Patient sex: M
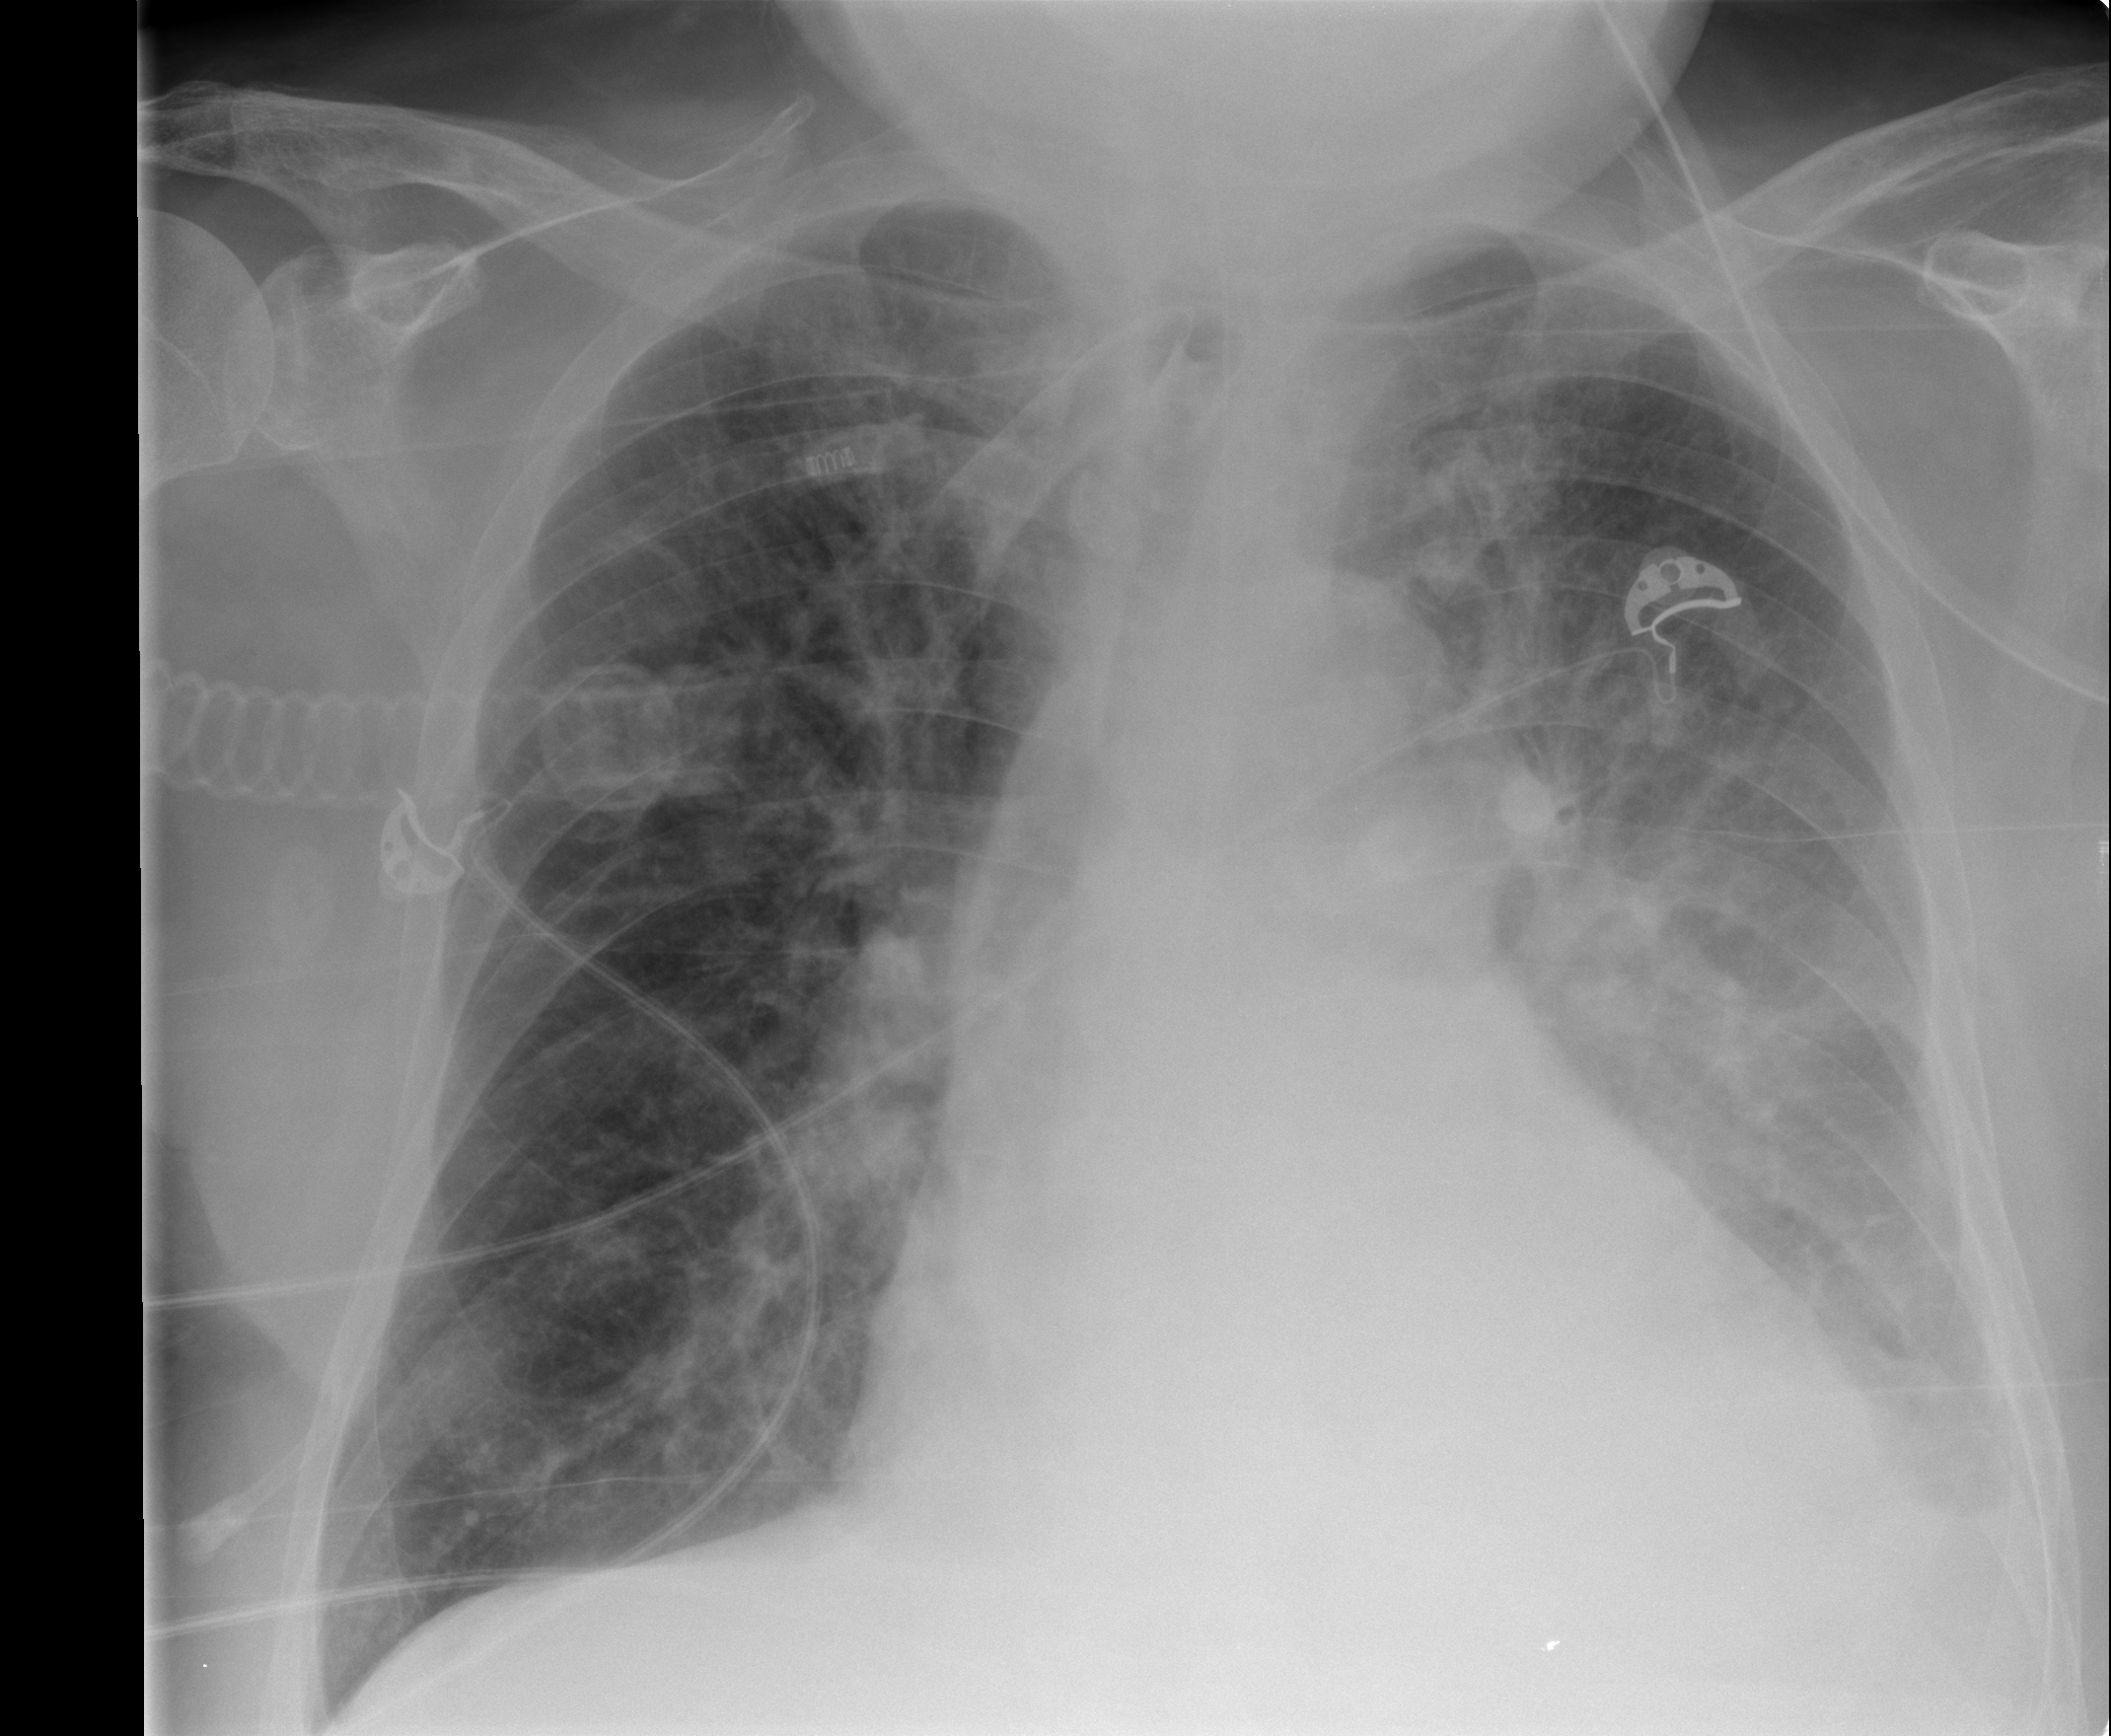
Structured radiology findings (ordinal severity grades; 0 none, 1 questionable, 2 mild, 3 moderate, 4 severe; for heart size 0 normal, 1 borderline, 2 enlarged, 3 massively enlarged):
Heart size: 2
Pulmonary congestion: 2
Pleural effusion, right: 0
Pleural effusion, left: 3
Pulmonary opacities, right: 0
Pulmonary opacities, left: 2
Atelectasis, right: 2
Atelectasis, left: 2